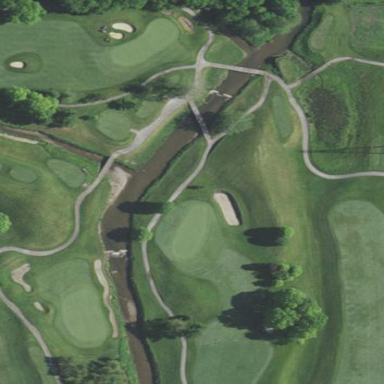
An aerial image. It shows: Golf fairway surrounded by grass.